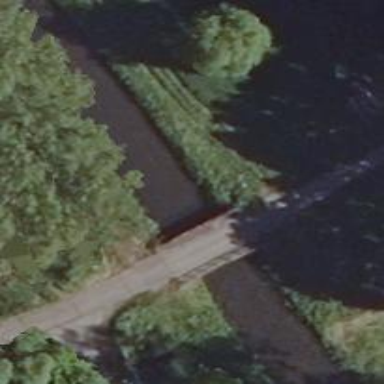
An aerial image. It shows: Track road with grade2 bridge.